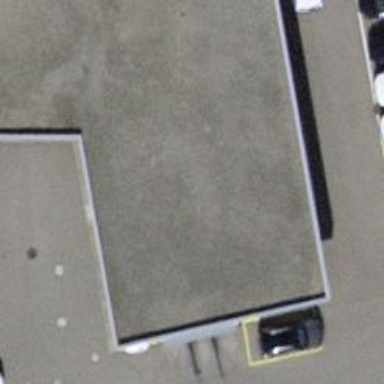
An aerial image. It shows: Car wash facility.